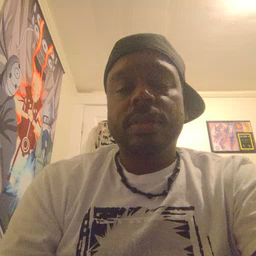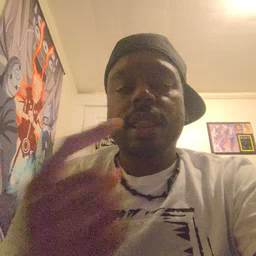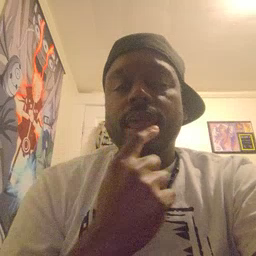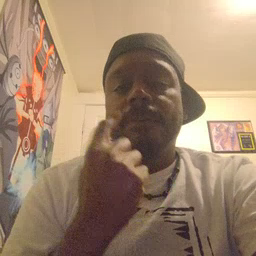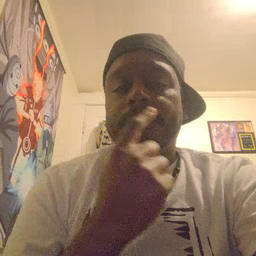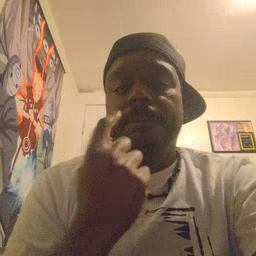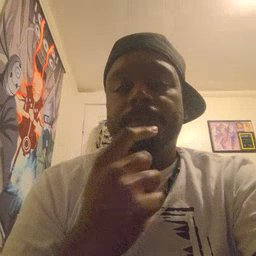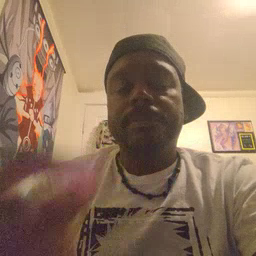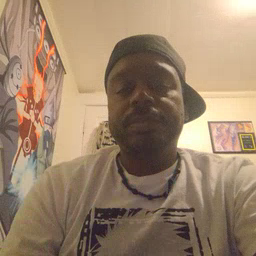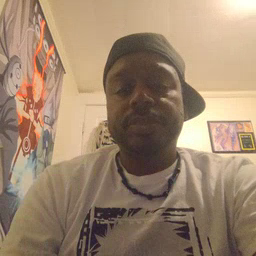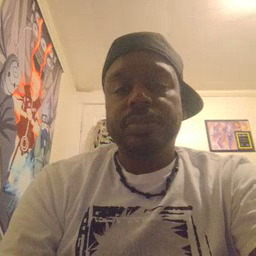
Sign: lips